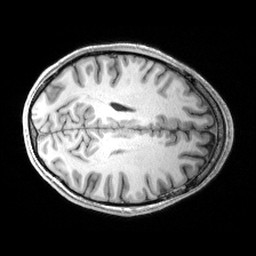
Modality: T1w
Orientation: axial
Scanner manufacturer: siemens
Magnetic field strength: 3 T
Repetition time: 2.53 s
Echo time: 0.00299 s